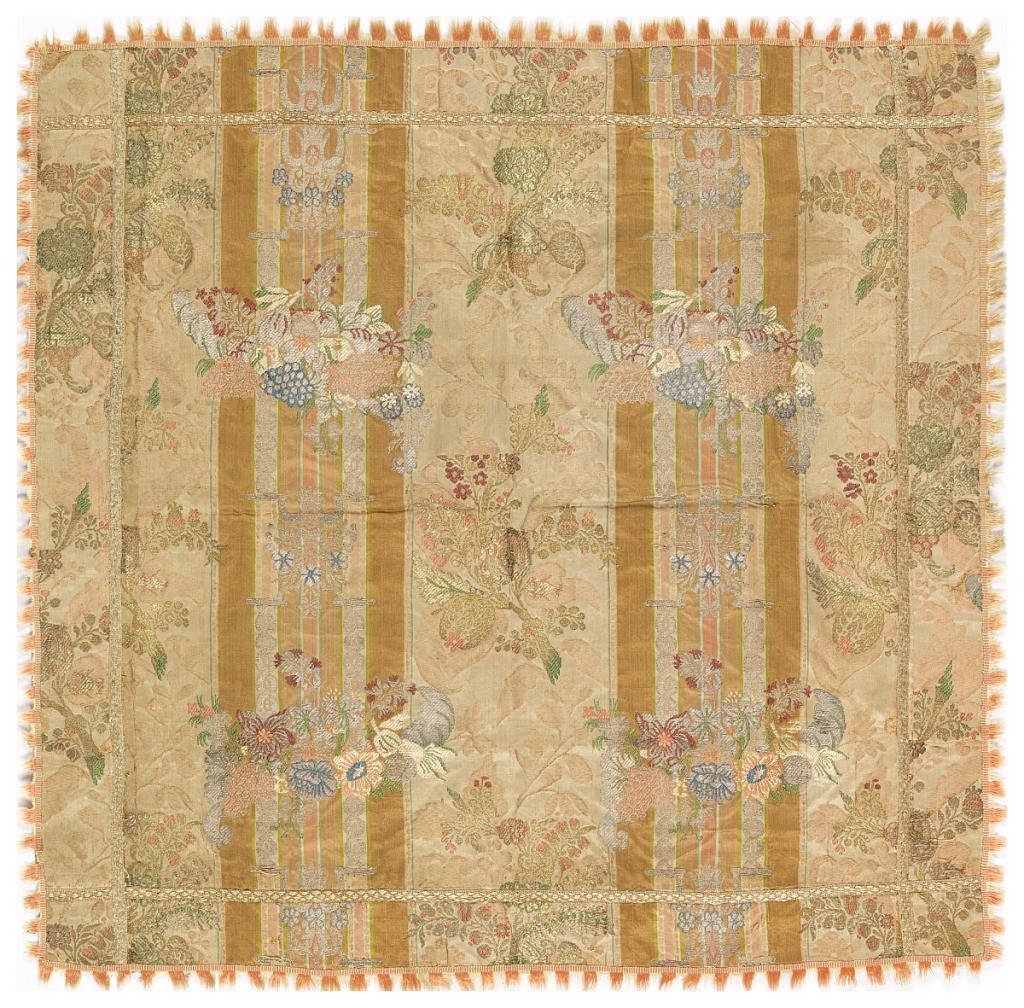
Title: Textile
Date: late 17th century
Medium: silk, metal foil wrapped silk Technique: 4&1 satin damask brocaded with silks and various foil-wrapped silks.
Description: Cornucopia supported by pillars and bracket plus branch of flowers in multi-color silks, silver, and gold on striped damask with related floral pattern. Seams covered by narrow woven tape that also creates a border effect. Salmon and white woven tape with weft fringe at one edge, sewn to four sides.